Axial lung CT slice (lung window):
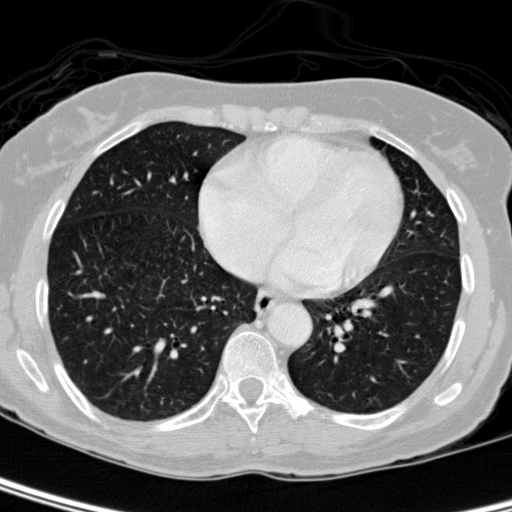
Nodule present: no